Question: How to place images/image buttons under each other s.t the transparent background wont separate them?
Example of the problem:

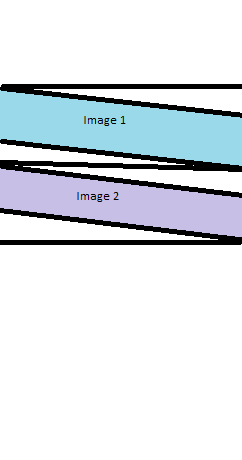
Answer: You cannot remove the empty area from the canvas of the images. But, you can achieve the result by giving negative marginTop to the descending view.